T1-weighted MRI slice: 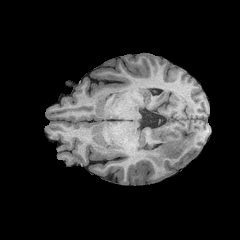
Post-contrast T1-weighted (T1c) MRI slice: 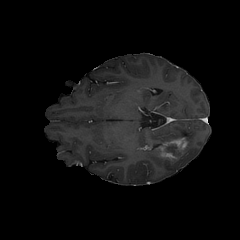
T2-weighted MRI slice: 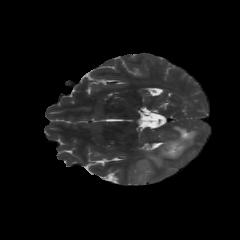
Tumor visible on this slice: yes